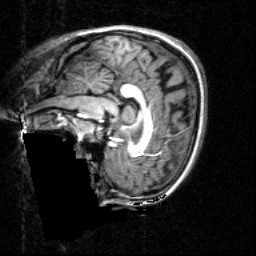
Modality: T1w
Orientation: sagittal
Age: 21
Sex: female